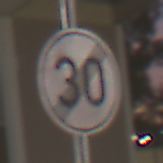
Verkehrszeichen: EndeGeschwindigkeit30
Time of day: SunriseSunset
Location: Outdoor (Urban)
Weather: PartlyCloudy
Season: NotSpecified
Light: Artificial